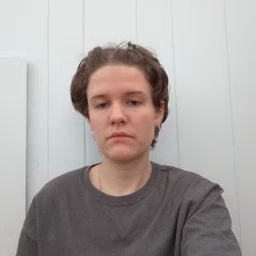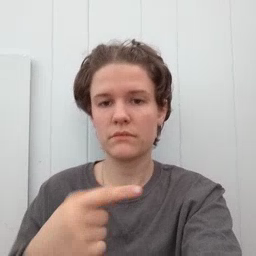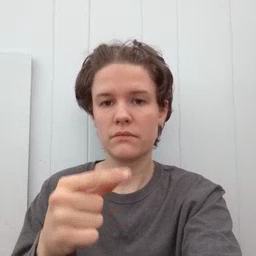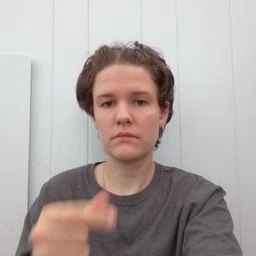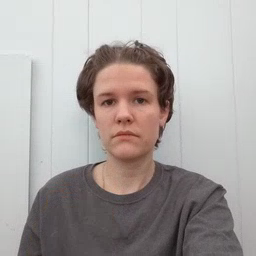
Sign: green